Question: When I try to run func init for azure core tools I get the error "Could not find a Python version" but when I run az --version, it shows that it detects python 3.6 as required.

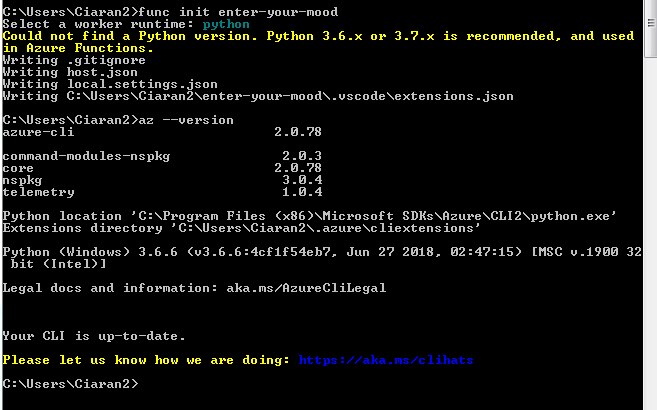
Answer: This python is installed with the Azure Cli, however it's not set to the system path.
So now your choice is to download a new python installation package it will set path for you.
Another choice is you the Cli Python, cause it already give you the python directory, so just add the directory 'C:\Program Files (x86)\Microsoft SDKs\Azure\CLI2' to the path, then you will be able to use python in the command line.
<URL>